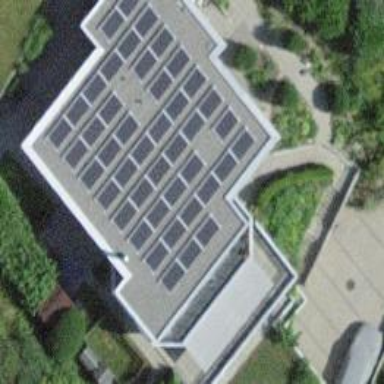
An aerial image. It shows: Solar power generator.